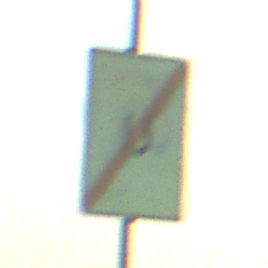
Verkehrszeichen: EndeUmleitung
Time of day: SunriseSunset
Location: Outdoor (RoadRail)
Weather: PartlyCloudy
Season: NotSpecified
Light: Natural